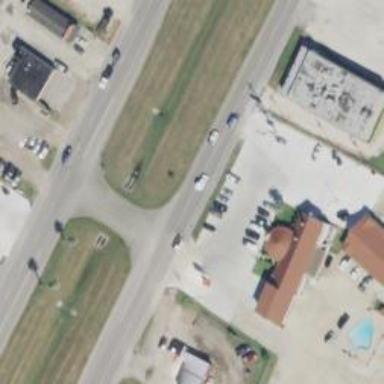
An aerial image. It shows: Asphalt road with primary link designation.